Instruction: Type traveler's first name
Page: traveler
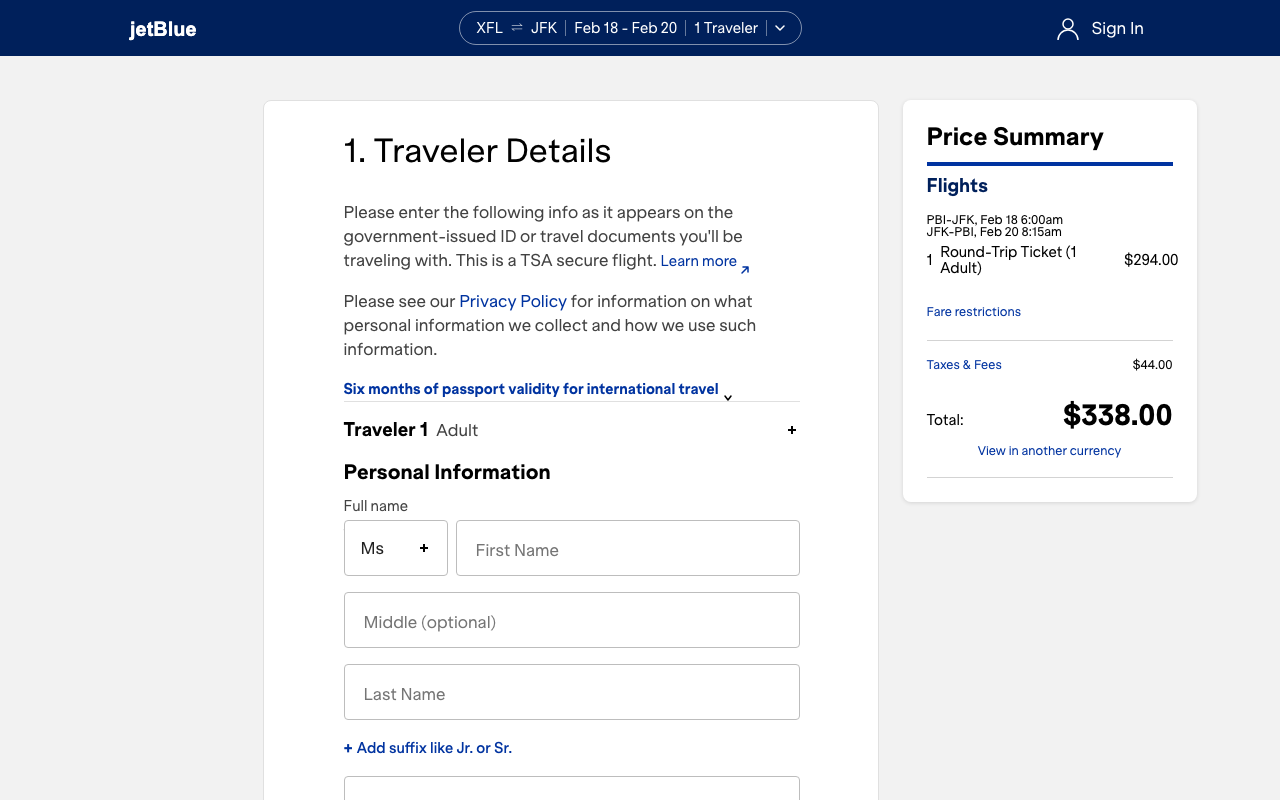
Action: type